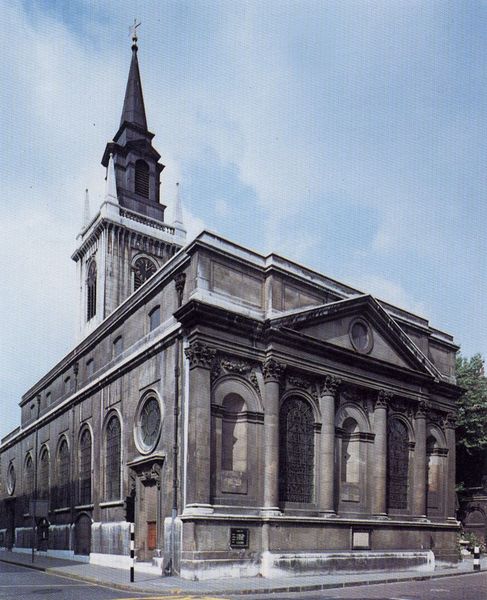
Titel: St Benets, Pauls Wharf (now the Welsh Church)
Standort: London (EU - GB)
Schlagwörter: baum, blau, himmel, schatten, wolken, grün, braun, fenster, grau, licht, straße, säule, säulen, tür, gebäude, architektur, spitze, stein, kirche, rund, turm, bogen, fassade, giebel, mauer, rundbogen, uhr, straßen, bögen, gehsteig, glockenturm, kreuz, dom, bordstein, kreise, sims, romanisch, geböude, ampel